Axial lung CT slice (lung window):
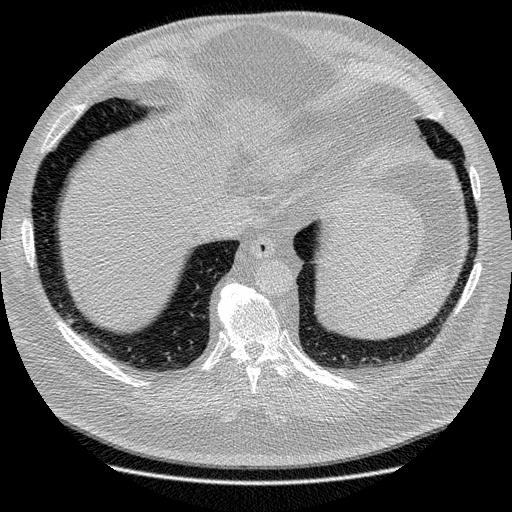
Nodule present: no